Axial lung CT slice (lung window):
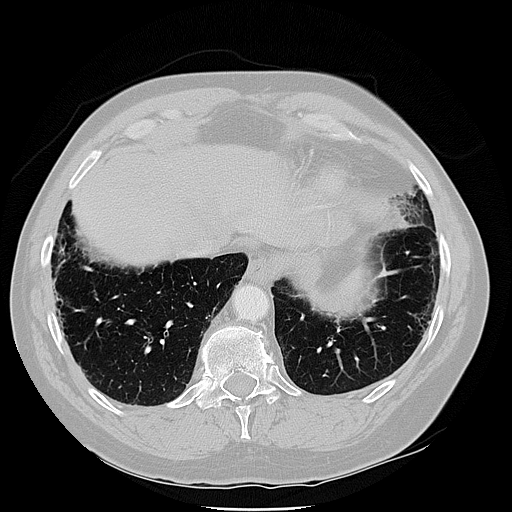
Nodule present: no